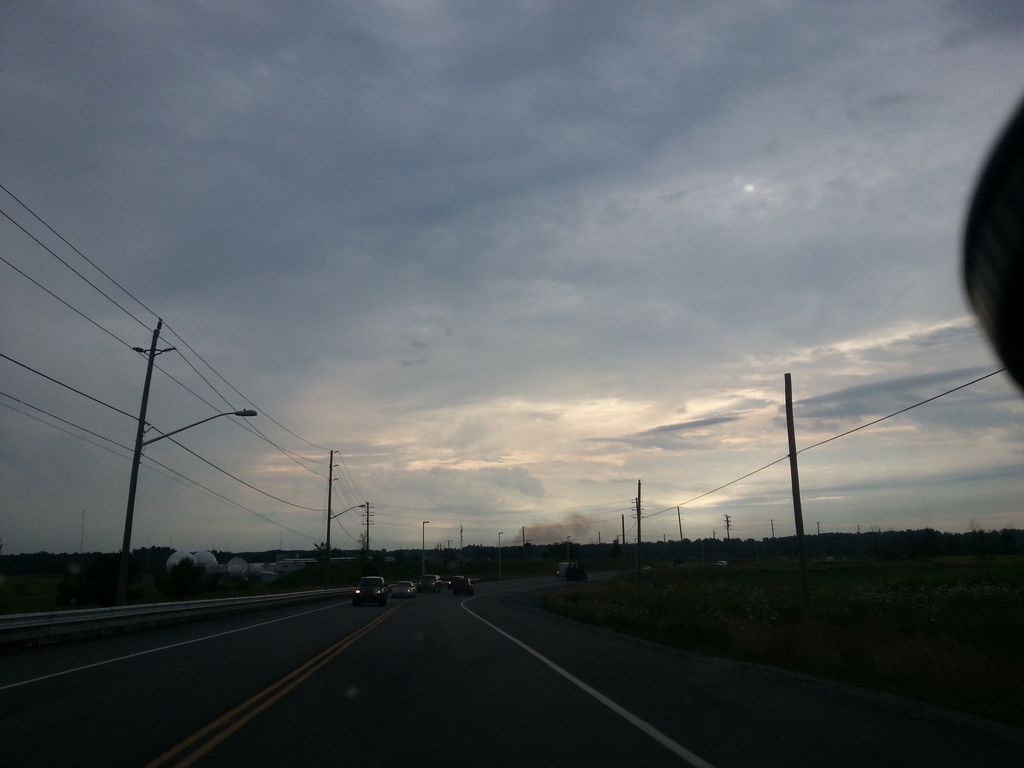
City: ottawa-gatineau